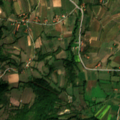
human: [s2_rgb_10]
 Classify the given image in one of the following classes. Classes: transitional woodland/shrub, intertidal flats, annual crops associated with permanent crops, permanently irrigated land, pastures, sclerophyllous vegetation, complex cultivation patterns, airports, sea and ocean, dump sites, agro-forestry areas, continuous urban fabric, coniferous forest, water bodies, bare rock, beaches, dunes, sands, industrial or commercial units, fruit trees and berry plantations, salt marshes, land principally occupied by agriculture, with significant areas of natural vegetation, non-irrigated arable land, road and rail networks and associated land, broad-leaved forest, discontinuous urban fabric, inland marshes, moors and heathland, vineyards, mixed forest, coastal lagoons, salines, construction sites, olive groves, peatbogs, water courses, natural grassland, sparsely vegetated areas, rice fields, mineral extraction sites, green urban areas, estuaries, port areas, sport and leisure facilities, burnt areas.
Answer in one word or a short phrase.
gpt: complex cultivation patterns, land principally occupied by agriculture, with significant areas of natural vegetation, broad-leaved forest, transitional woodland/shrub